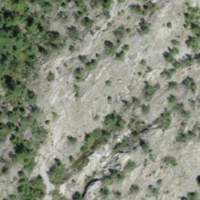
EUNIS habitat code: 23
Species observed at this site:
Lysandra bellargus
Chamaenerion fleischeri
Pinguicula leptoceras
Volucella pellucens